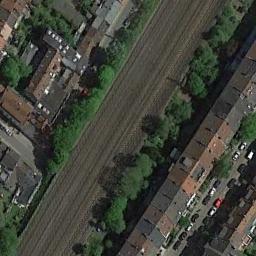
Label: railway